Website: apple
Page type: payment
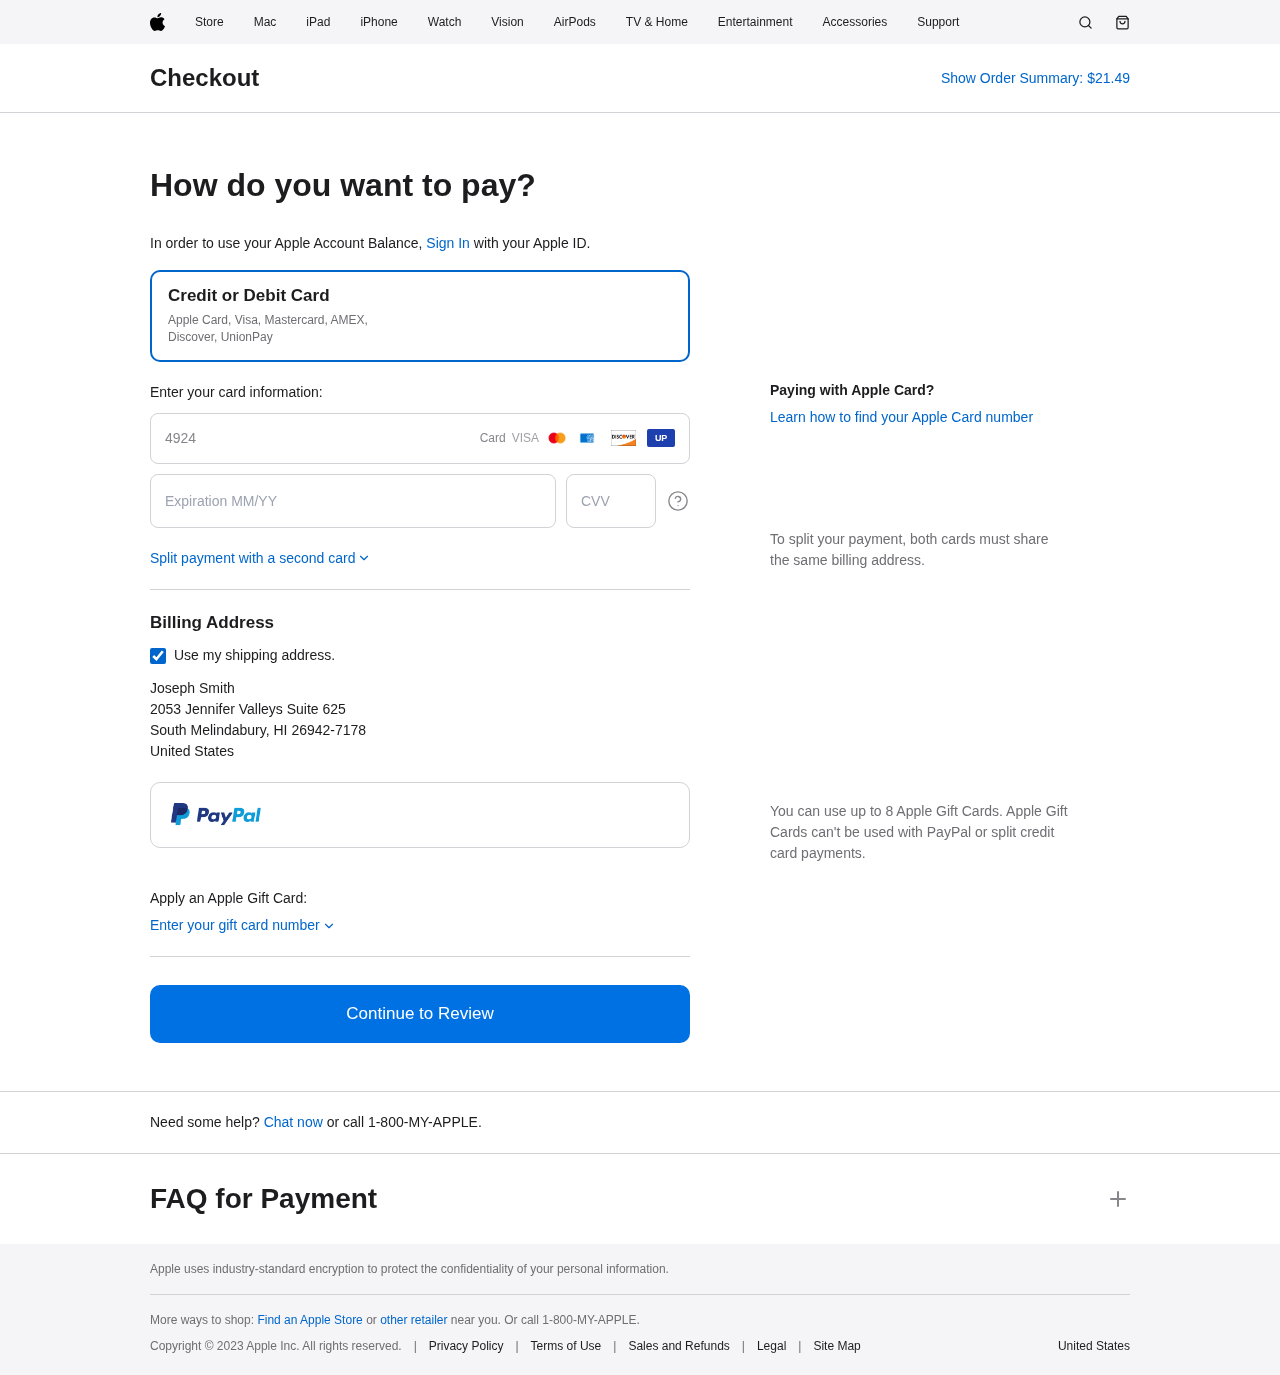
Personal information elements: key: PII_CARD_CVV
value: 497
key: PII_CARD_EXPIRY
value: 07/29
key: PII_CARD_NUMBER
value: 4924 1286 7771 9027
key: PII_COUNTRY
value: United States
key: PII_FULLNAME
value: Joseph Smith
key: PII_STREET
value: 2053 Jennifer Valleys Suite 625
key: PII_CITY_STATE_ZIP
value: South Melindabury, HI 26942-7178
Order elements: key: ORDER_TOTAL
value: $21.49